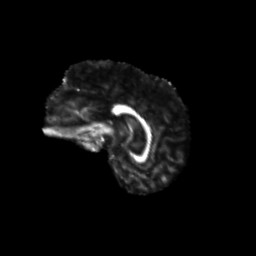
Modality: FA
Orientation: sagittal
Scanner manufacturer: siemens
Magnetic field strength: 3 T
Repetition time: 9.2 s
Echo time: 0.084 s